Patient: sex M, age 62
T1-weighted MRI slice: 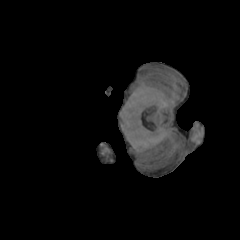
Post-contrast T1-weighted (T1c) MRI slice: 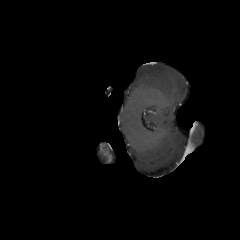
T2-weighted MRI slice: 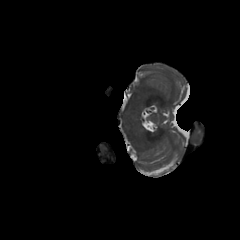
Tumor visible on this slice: no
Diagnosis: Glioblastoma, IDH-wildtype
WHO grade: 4